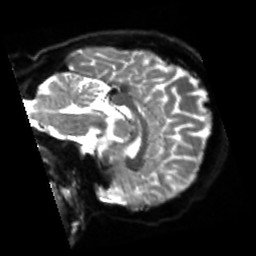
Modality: sbref
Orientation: sagittal
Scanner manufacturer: siemens
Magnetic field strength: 3 T
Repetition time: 4 s
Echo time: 0.0594 s